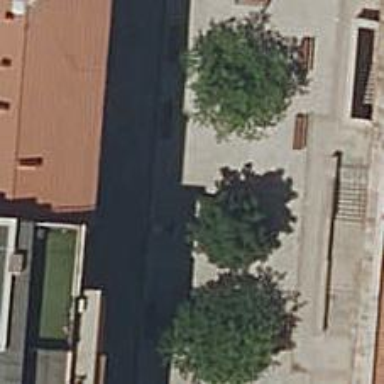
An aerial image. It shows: Brown bench in the vicinity.